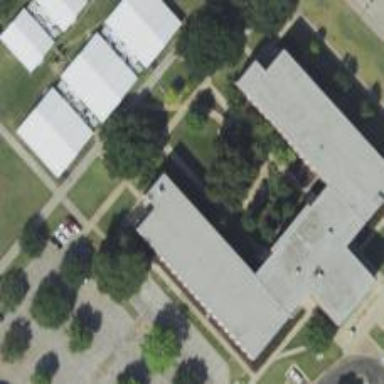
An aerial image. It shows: University office building.